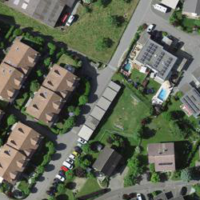
EUNIS habitat code: 54
Species observed at this site:
Polygonum aviculare